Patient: sex F, age 54
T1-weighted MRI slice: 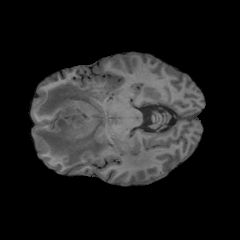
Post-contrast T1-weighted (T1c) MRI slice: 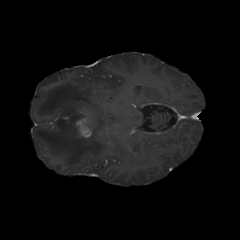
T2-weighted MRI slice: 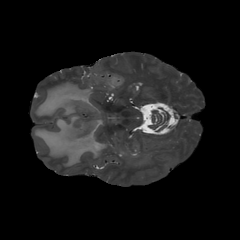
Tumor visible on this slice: yes
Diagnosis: Glioblastoma, IDH-wildtype
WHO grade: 4